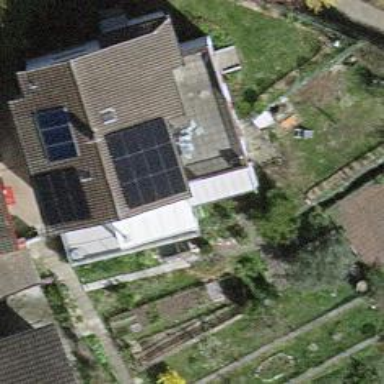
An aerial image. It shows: Solar power generator using photovoltaic method with solar photovoltaic panel types.